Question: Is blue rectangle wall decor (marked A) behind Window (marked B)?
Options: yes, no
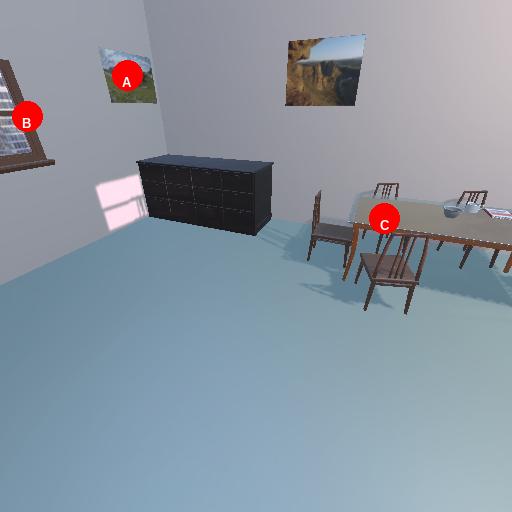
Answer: yes